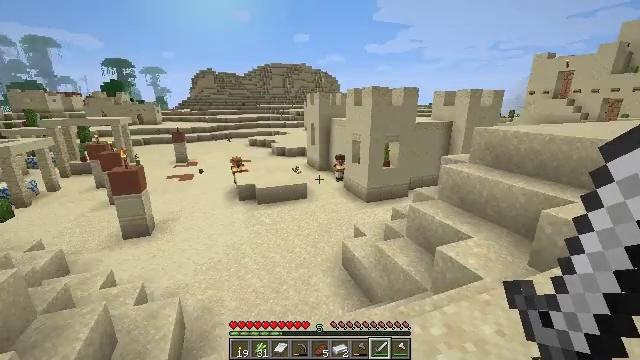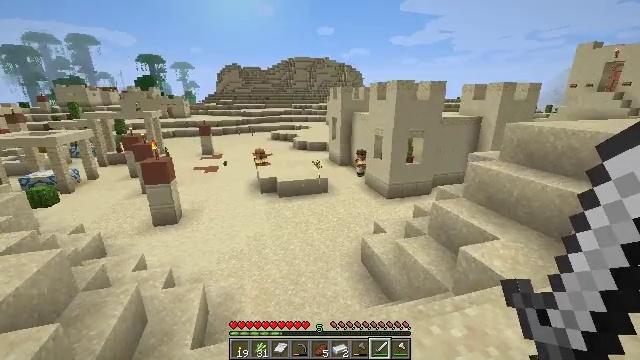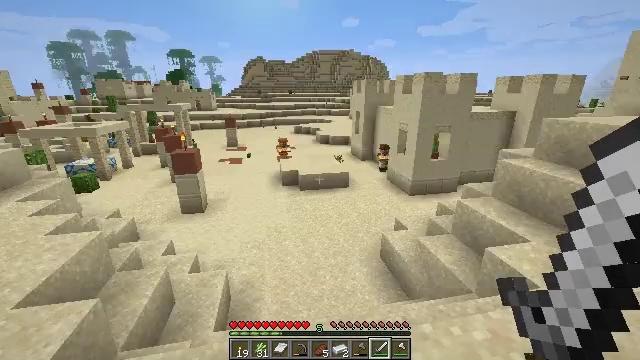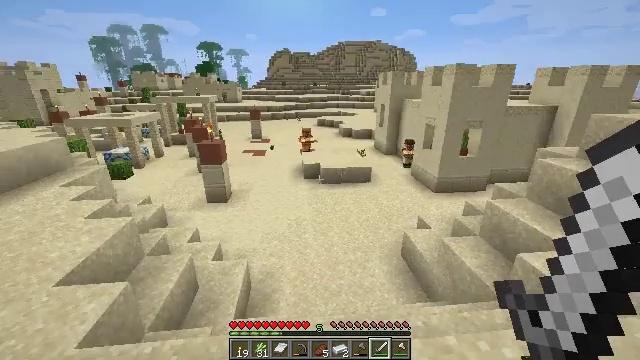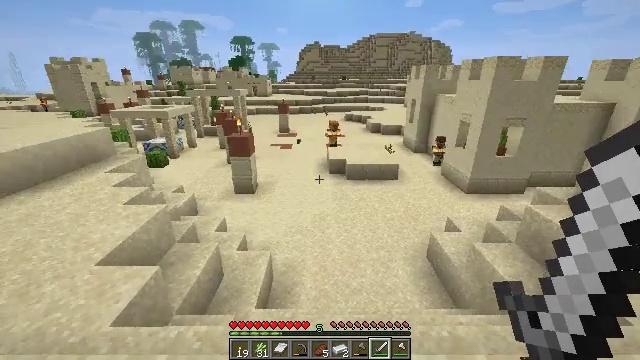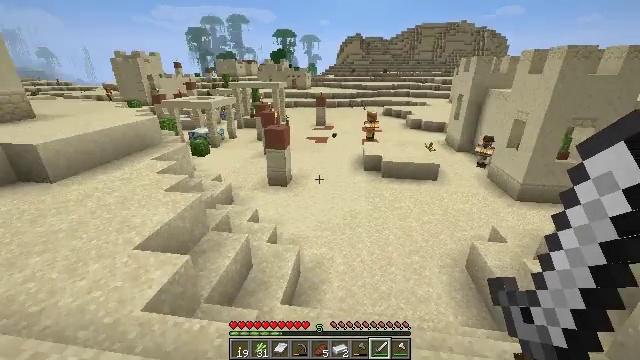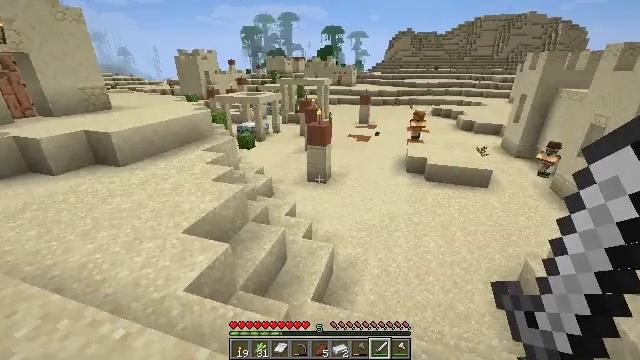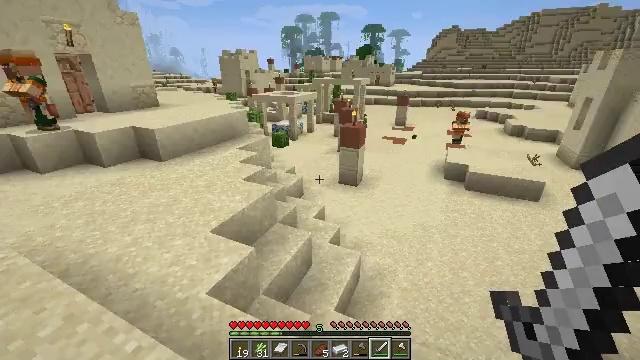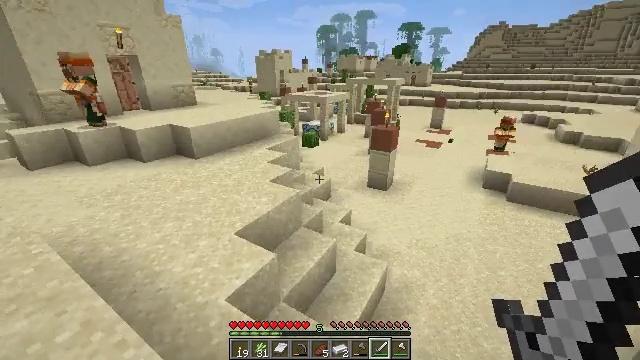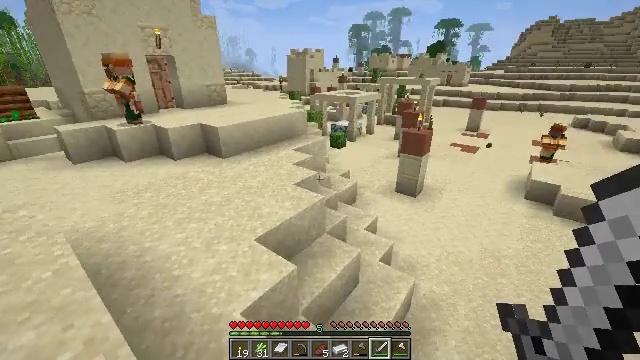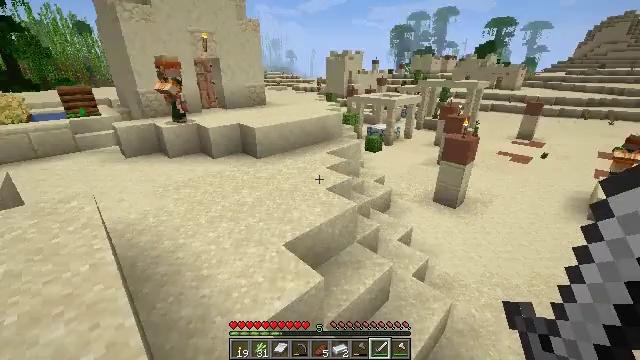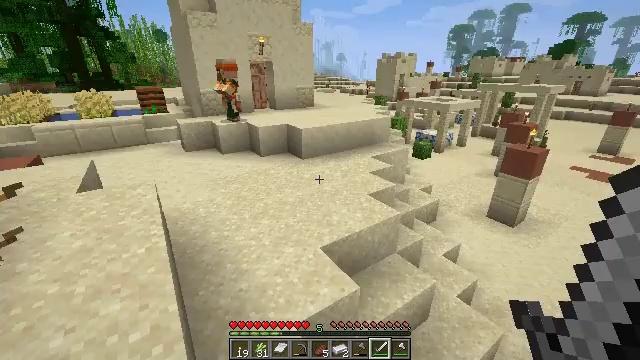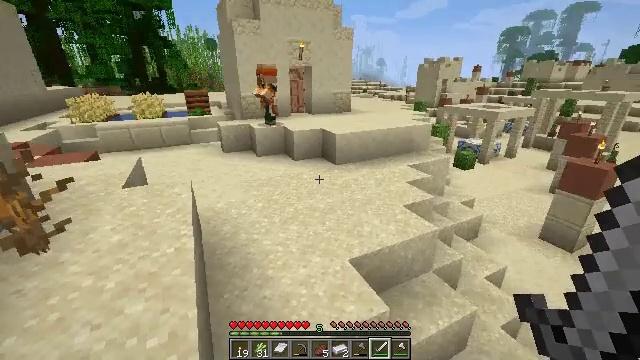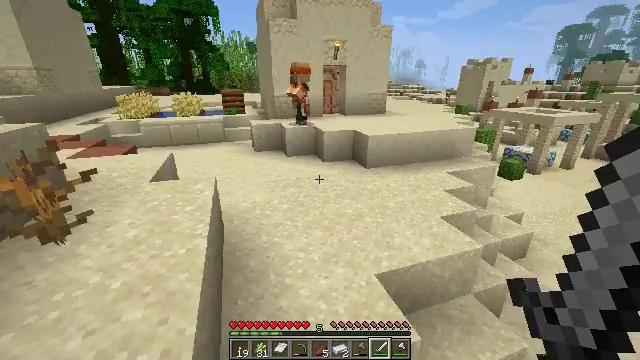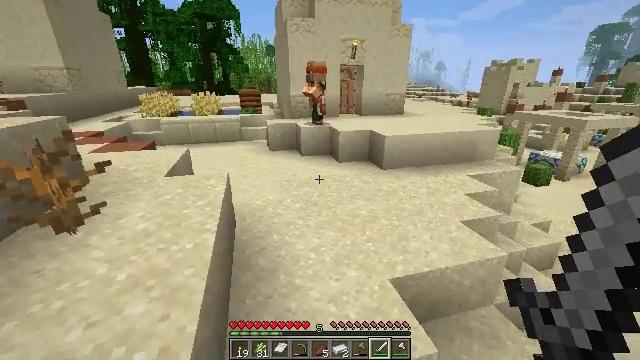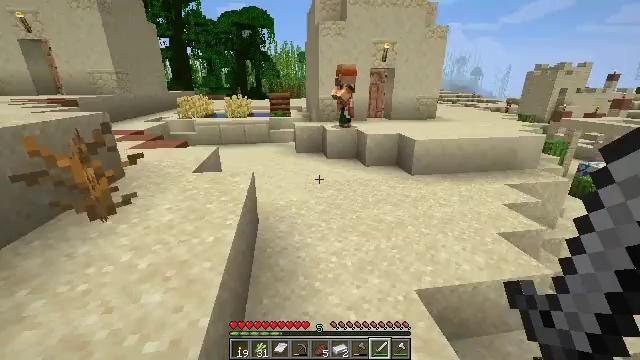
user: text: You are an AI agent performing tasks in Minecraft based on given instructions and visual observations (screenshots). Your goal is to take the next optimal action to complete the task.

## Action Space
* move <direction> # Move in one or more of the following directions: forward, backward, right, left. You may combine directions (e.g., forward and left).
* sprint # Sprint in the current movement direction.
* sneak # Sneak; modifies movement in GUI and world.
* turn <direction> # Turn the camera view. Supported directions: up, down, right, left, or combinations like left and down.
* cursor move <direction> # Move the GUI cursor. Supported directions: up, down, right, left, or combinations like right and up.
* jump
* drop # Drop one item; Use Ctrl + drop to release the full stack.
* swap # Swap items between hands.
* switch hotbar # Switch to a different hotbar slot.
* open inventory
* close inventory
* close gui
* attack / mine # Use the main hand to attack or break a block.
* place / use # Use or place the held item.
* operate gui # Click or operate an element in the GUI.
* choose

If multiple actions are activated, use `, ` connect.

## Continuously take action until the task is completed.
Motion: motion action
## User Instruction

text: Retrieve a smooth sandstone slab by mining.
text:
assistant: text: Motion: turn left and down
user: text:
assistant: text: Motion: turn left and down
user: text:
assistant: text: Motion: move forward, turn left and down
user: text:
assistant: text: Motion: move forward, turn left and down
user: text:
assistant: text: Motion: move forward, turn left and down
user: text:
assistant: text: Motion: move forward, turn left
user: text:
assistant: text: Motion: move forward, turn left
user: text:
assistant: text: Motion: move forward, turn left
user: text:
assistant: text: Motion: move forward, turn left
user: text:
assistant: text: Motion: move forward, turn left
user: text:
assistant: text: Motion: move forward, turn left
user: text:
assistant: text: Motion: move forward, turn left
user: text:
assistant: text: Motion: move forward, turn left
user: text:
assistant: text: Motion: move forward, turn left
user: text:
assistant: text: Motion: move forward, turn left and up
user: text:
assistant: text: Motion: move forward, turn left
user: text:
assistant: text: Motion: move forward
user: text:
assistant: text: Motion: move forward
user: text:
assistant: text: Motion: move forward
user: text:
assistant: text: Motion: move forward
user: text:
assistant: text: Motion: move forward, turn right and up
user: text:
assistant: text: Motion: move forward, turn right and up
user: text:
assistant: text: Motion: move forward, turn right and up
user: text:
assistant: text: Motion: move forward, turn right and up
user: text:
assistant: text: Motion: move forward
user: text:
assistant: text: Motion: move forward
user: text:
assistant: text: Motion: move forward
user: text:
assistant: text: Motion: move forward
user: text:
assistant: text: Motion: move forward
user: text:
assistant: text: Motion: move forward